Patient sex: M
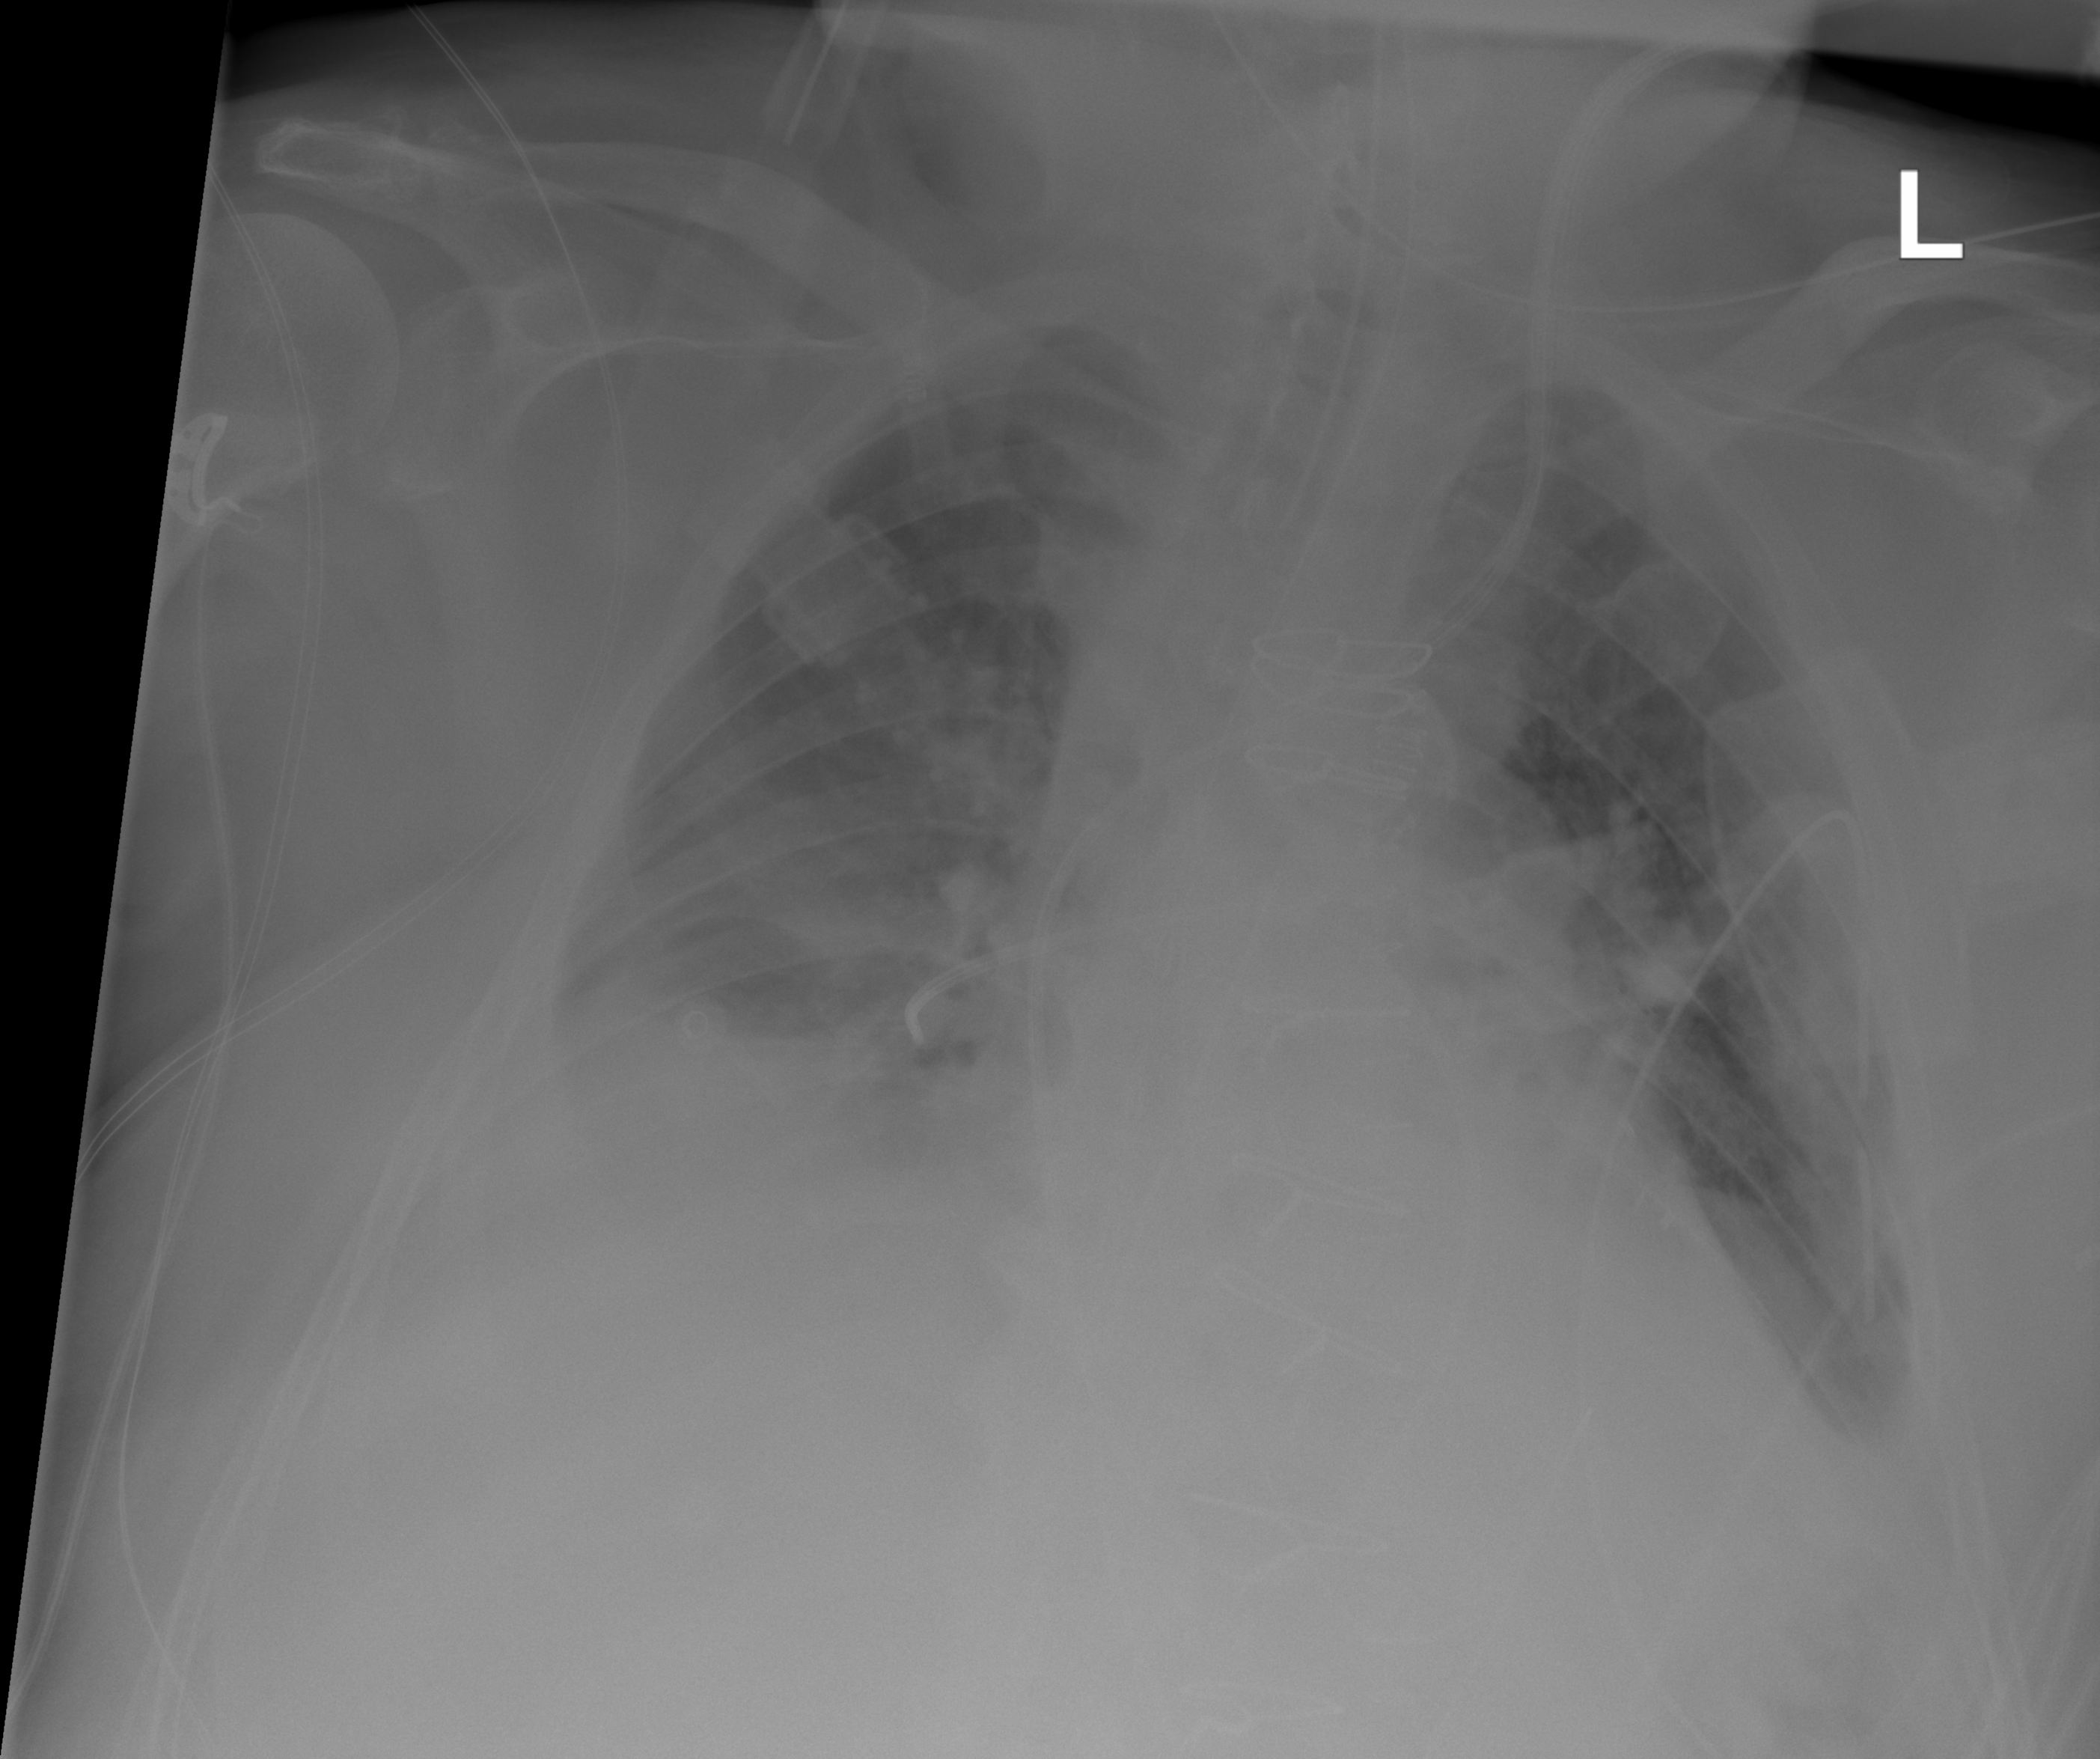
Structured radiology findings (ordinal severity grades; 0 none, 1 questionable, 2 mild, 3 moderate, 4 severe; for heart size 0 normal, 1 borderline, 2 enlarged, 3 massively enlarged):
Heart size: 0
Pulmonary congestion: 0
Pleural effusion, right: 2
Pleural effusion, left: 2
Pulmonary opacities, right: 0
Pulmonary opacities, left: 0
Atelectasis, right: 0
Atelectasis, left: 0